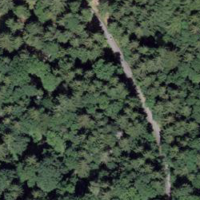
EUNIS habitat code: 43
Species observed at this site:
Troglodytes troglodytes